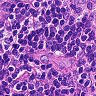
Metastatic tissue present: no